Question: I want to create a taskbar toolbar from my WPF application in c#. Once created, I want to assign it a folder. The Toolbar will then show the contents of the file folder.
Screenshot of what I want:

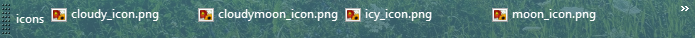
Answer: There is no API for making a shell alteration like that (I believe this is mentioned on Raymond Chen's blog, but I don't have the link, sorry). This is because Microsoft believes the user should be in control of the taskbar, not applications.